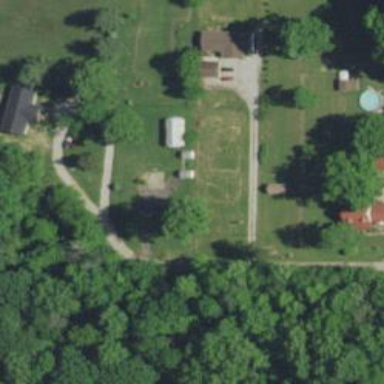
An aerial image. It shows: Driveway leading to service road.